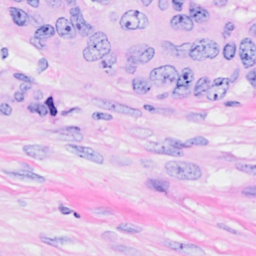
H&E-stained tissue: Breast